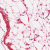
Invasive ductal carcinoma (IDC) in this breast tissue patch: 0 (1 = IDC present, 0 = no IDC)